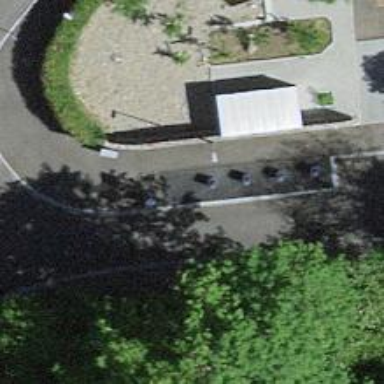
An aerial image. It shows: Recycling container for recycling.